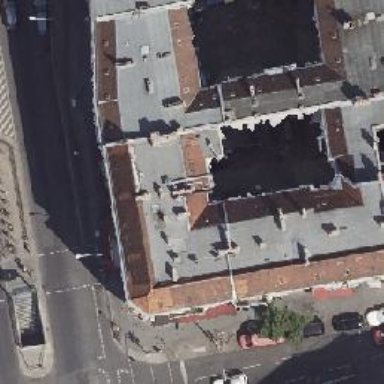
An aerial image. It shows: Restaurant.